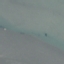
Land use / land cover class: SeaLake